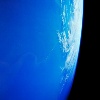
Label: water